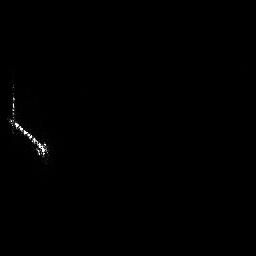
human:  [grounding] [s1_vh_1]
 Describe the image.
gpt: In the satellite image, there is  <ref>1 large ship </ref> <box>[[1, 31, 18, 64, 0]]</box> located at left.